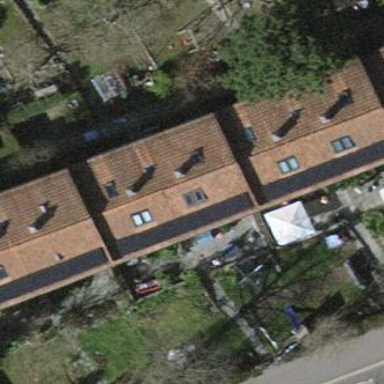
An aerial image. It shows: Beige house with gabled roof covered in roof tiles of orangered color. The roof is oriented across the building.